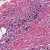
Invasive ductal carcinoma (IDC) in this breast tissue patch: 0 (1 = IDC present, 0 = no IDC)